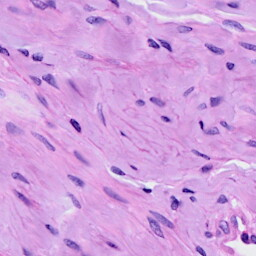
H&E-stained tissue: Cervix